Question: I want a JQuery menu can any one tell me the code.
I want to make an animated menu placed on right, using jQuery
how it will work:
if i click on a menu (example: ABOUT US) the menu/ the ABOUT US text will moving to HOME and HOME is moving to CONTACT US
so basicly the menu is rotated to left and the selected menu is placed on the center with bigger font.
It should looks like this
===============================================================================
Code Goes here
'''
<link href="style.css" rel="stylesheet" type="text/css"/>
<script src="js/jquery.js" type="text/javascript"></script>
<script src="js/menu.js" type="text/javascript"></script>
<div id="navigation" align="right">
<ul>
<li><a href="#">About us</a></li>
<li><a href="#">Project</a></li>
<li id="red"><a href="#">Home</a></li>
<li><a href="#">Our Team</a></li>
<li><a href="#">Contact Us</a></li>
</ul>
</div>
'''
'''
body{
font-family: arial;
font-size: 13px;
background: #c9c9c9;}
.clear{
display: block;
clear: both;}
#wrap{
background: white;
width: 960px;
height:400px;
margin: auto;
padding:10px;}
.text{
padding: 10px;
border: 1px solid #E6E1C8;
background: #F3DDA6;}
#red{
background:#069;}
#navigation{
width: 200px;
float: right;}
#navigation ul{
list-style: none;}
#navigation ul li{
height: 30px;
border-bottom: 1px dotted #ccc;}
#navigation ul li a{
text-indent: 20px;
padding: 5px 0;
display: block;
height: 20px;
text-decoration: none;
color: #434343;
/*background-image: url(bull.png);*/
background-repeat: no-repeat;
background-position: 5px 6px ;
font-weight:bold;}
#navigation ul li a:hover{
/*background-color: #8E8963;
background-image: url(bull.png);*/
background-repeat: no-repeat;
background-position: 15px 6px ;
/*color: white;*/}
#footer{
border-bottom: 1px solid #ccc;
border-top: 1px solid #ccc;
text-align: center;}
#footer img{
border: none;}
'''
'''
$(document).ready(function(){
var Duration = 150;
$('#navigation ul li a').hover(function()
{
$(this).animate({ paddingRight: '20px' }, Duration);
},
function() {
$(this).animate({ paddingRight: '0px' }, Duration);
});
});
'''
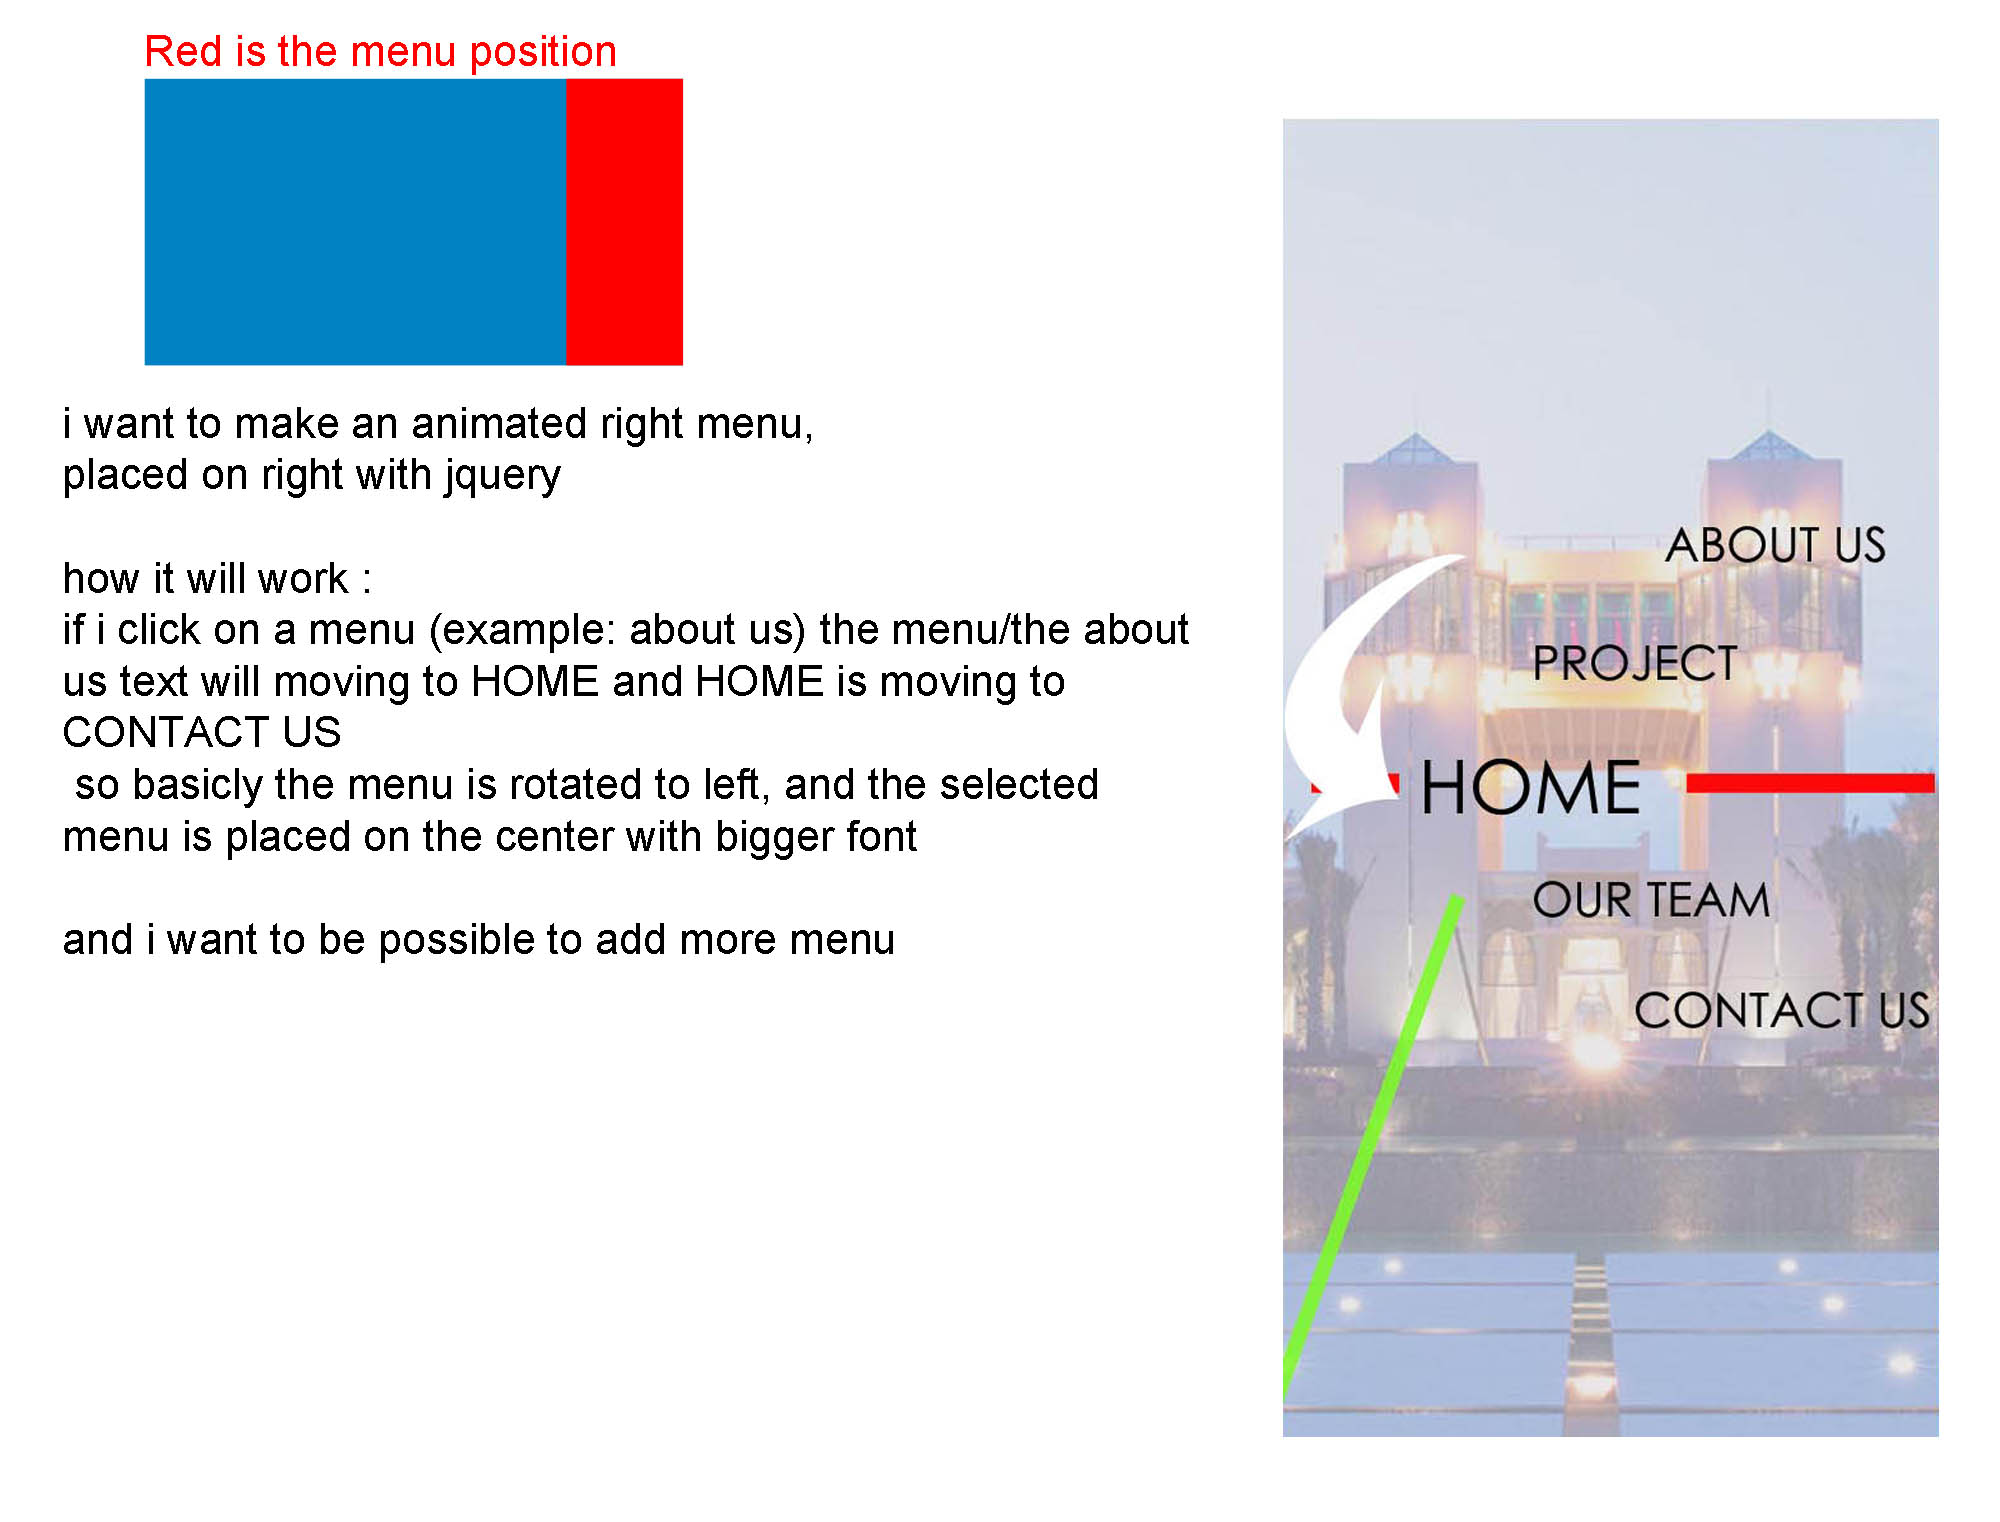
Answer: Here is some suggestion for this problem.
I hope you can have the solution from this.
Please make the following changes to your list.
'''
<li><a href="#">About us</a></li>
<li><a href="#">Project</a></li>
<li id="red"><a href="#" id="middle">Home</a></li>
<li><a href="#">Our Team</a></li>
<li><a href="#" id="last">Contact Us</a></li>
'''
and add the following js to your page:
'''
$('#navigation ul li a').click(function () {
var currentId = $(this).attr('id');
if (currentId == 'middle') {
return false;
} else {
var Ltext = $('#middle').text();
$('#middle').text($(this).text());
$(this).text($('#last').text());
$('#last').text(Ltext);
}
});
'''